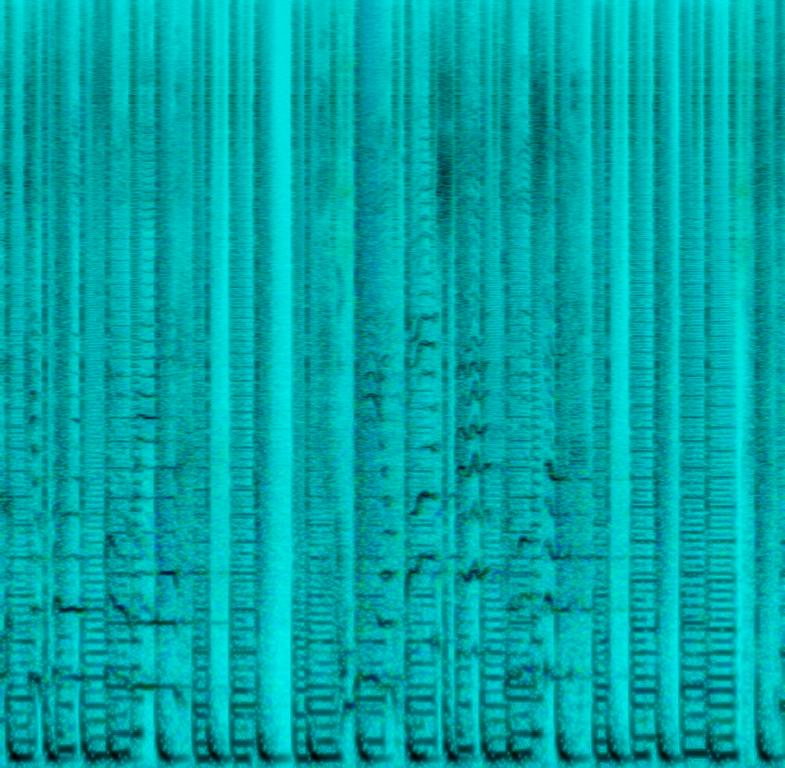
A female vocalist sings this spirited pop. The tempo is fast with a spirited, upbeat acoustic guitar accompaniment, synthesiser arrangements, slick drumming, digital drum rhythm, boomy bass drop , added reverb and auto tune for better effects.The song is young, fresh, upbeat, bouncy, punchy, and has a dance groove.this song is a synth pop.